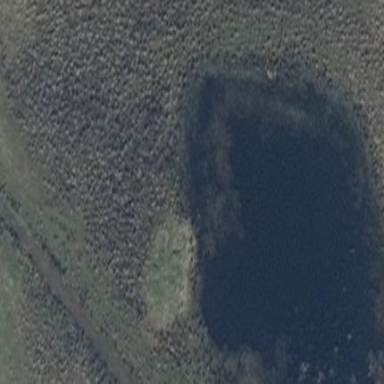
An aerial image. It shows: Pond surrounded by natural water.